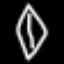
Label: diamond